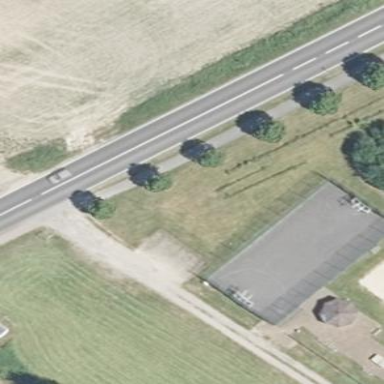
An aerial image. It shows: Multi-sport pitch with asphalt surface.